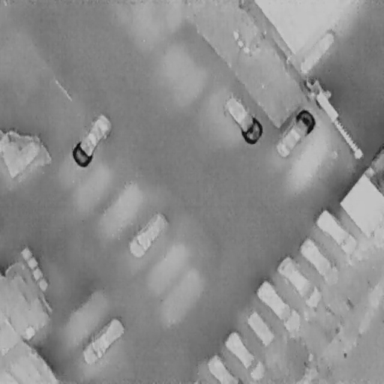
There are 11 Cars in the infrared image.